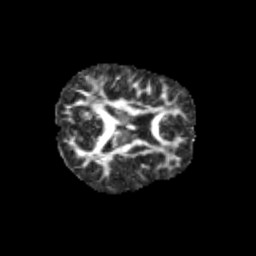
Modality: FA
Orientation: axial
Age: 9
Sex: female
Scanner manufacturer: siemens
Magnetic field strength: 3 T
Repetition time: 3.8 s
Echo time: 0.07 s